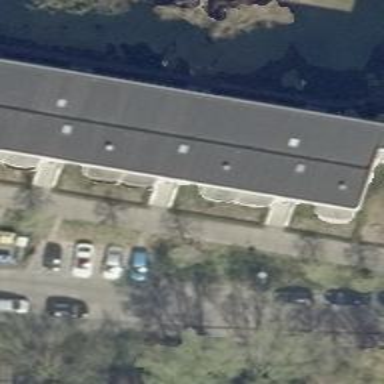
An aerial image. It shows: Sidewalk.